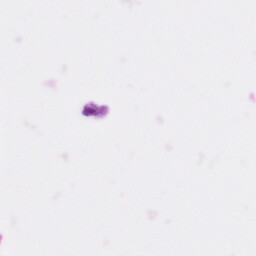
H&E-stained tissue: Pancreatic